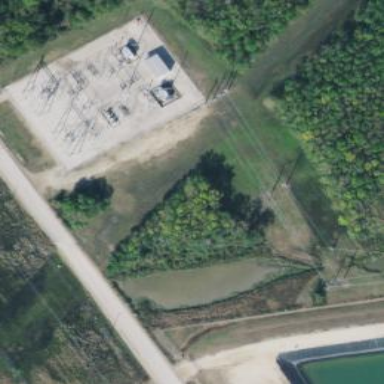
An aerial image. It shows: Outdoor distribution power substation.